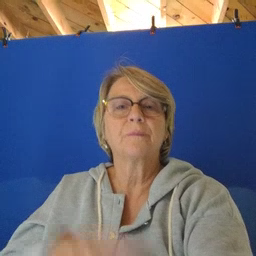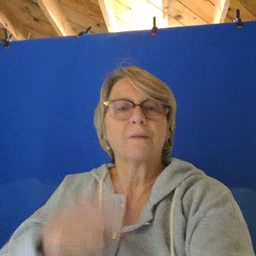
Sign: alligator